Interaction volume radius: 10 \u00c5
Interaction volume height: 25 \u00c5
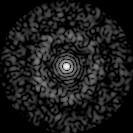
Disorder parameter: 0.8438